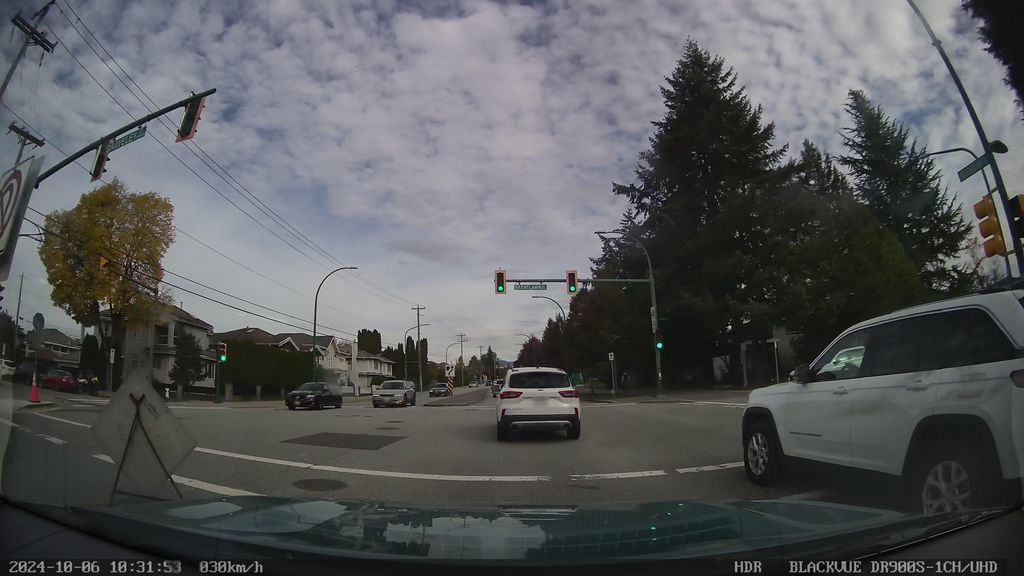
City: vancouver